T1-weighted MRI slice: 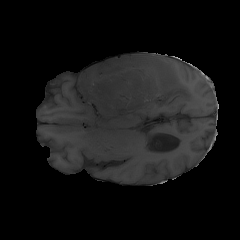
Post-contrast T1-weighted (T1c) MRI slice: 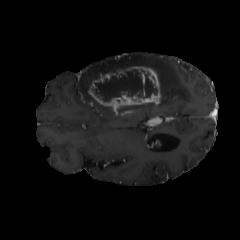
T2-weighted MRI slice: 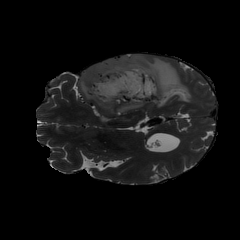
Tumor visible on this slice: yes